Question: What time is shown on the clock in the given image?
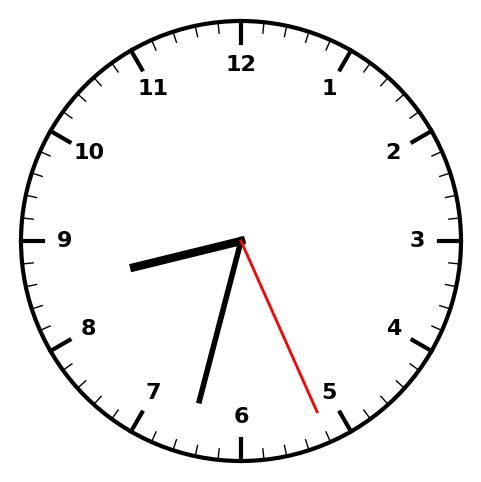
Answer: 08:32:26